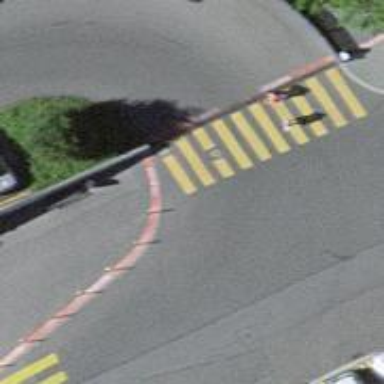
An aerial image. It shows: Uncontrolled zebra crossing with notable zebra markings.